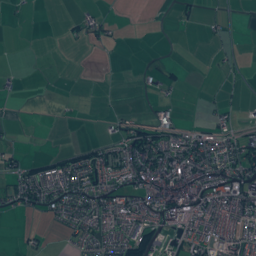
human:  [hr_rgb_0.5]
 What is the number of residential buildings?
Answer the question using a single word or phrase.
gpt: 5603

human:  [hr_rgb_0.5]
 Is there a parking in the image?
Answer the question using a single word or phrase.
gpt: yes

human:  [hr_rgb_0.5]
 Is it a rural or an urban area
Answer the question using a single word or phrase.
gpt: urban

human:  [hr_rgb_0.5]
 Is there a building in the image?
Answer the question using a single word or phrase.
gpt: yes

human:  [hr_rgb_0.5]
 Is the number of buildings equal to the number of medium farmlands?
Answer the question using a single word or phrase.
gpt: no

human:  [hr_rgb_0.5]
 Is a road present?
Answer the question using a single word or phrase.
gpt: yes

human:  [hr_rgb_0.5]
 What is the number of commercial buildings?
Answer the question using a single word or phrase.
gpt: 65

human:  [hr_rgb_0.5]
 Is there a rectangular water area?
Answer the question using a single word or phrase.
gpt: yes

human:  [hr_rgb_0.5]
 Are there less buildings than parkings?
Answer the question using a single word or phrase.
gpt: no

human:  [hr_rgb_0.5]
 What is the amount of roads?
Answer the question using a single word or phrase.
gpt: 643

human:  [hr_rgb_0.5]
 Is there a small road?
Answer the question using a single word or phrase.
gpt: yes

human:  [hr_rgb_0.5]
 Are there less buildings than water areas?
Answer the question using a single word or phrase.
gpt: no

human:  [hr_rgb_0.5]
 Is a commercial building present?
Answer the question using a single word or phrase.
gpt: yes

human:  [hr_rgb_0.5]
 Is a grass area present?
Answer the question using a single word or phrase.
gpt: yes

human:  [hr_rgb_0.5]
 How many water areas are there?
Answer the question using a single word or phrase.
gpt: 64

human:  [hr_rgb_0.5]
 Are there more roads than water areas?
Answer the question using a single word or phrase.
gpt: yes

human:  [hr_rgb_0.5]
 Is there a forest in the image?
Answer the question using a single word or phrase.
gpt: yes

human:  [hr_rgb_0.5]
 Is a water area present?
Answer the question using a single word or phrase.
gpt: yes

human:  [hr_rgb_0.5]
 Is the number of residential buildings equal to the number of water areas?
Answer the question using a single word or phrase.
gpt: no

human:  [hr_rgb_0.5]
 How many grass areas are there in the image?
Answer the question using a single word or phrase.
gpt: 346

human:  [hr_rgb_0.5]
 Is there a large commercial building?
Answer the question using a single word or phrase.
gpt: no

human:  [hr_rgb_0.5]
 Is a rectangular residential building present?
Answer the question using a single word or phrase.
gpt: yes

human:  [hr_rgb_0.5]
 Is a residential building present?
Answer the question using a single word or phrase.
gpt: yes

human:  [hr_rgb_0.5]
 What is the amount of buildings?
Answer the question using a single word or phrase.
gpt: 5704

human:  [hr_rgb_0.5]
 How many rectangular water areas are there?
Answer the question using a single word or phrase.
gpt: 17

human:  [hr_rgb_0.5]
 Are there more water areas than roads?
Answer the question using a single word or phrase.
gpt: no

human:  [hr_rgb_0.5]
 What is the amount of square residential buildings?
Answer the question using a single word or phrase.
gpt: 5

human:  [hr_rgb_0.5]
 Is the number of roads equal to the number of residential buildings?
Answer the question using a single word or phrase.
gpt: no

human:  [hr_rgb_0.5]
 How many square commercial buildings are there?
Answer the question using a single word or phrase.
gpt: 0

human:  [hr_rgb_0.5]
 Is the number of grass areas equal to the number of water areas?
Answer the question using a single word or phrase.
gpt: no

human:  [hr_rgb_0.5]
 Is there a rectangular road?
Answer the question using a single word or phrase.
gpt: no

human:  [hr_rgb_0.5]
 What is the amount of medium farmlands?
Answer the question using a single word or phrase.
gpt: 0

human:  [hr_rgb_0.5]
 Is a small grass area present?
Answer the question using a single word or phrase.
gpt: yes

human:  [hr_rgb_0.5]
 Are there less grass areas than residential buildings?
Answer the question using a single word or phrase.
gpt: yes

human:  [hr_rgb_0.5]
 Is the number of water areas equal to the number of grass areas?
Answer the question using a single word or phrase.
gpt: no

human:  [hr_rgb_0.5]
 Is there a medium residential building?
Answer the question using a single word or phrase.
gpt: yes

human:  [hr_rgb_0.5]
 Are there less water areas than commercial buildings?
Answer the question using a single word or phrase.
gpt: yes

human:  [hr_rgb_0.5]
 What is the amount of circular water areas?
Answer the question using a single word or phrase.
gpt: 1

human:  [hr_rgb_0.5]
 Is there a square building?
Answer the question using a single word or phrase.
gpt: yes

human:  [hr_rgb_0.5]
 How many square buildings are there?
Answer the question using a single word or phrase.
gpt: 5

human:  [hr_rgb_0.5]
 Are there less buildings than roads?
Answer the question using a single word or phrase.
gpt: no

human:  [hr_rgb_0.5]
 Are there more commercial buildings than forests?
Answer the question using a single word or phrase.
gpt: yes

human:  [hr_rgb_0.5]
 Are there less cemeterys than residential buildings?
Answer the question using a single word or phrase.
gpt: yes

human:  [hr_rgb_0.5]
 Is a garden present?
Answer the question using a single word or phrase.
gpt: yes

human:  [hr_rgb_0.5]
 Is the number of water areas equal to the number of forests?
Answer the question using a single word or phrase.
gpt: no

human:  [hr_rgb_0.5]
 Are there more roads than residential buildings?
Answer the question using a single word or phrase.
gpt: no

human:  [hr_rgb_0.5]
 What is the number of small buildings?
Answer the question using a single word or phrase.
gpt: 5674

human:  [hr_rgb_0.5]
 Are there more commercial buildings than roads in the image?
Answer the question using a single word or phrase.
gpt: no

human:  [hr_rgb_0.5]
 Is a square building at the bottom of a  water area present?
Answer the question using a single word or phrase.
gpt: yes

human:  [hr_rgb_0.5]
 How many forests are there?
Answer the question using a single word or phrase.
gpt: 36

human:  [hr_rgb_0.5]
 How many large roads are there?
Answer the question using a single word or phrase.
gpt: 0

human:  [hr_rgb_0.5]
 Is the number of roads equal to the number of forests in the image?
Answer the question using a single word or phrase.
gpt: no

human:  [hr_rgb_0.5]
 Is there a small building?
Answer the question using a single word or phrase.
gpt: yes

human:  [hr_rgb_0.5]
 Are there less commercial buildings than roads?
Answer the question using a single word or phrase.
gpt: yes

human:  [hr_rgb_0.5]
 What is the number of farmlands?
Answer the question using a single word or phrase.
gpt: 14

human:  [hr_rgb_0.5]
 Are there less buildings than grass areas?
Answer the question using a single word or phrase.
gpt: no

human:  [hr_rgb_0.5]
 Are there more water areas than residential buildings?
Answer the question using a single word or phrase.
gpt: no

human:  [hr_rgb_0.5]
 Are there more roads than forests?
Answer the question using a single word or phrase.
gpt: yes

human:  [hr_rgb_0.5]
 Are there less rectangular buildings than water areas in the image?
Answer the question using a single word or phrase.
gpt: no

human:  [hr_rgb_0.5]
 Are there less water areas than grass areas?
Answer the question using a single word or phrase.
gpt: yes

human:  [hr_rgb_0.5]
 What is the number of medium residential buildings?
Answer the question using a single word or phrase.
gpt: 20

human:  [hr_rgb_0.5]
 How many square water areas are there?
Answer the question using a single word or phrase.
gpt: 1

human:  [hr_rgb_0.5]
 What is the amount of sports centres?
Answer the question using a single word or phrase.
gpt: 1

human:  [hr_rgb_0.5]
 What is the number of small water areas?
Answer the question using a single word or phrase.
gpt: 38